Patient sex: M
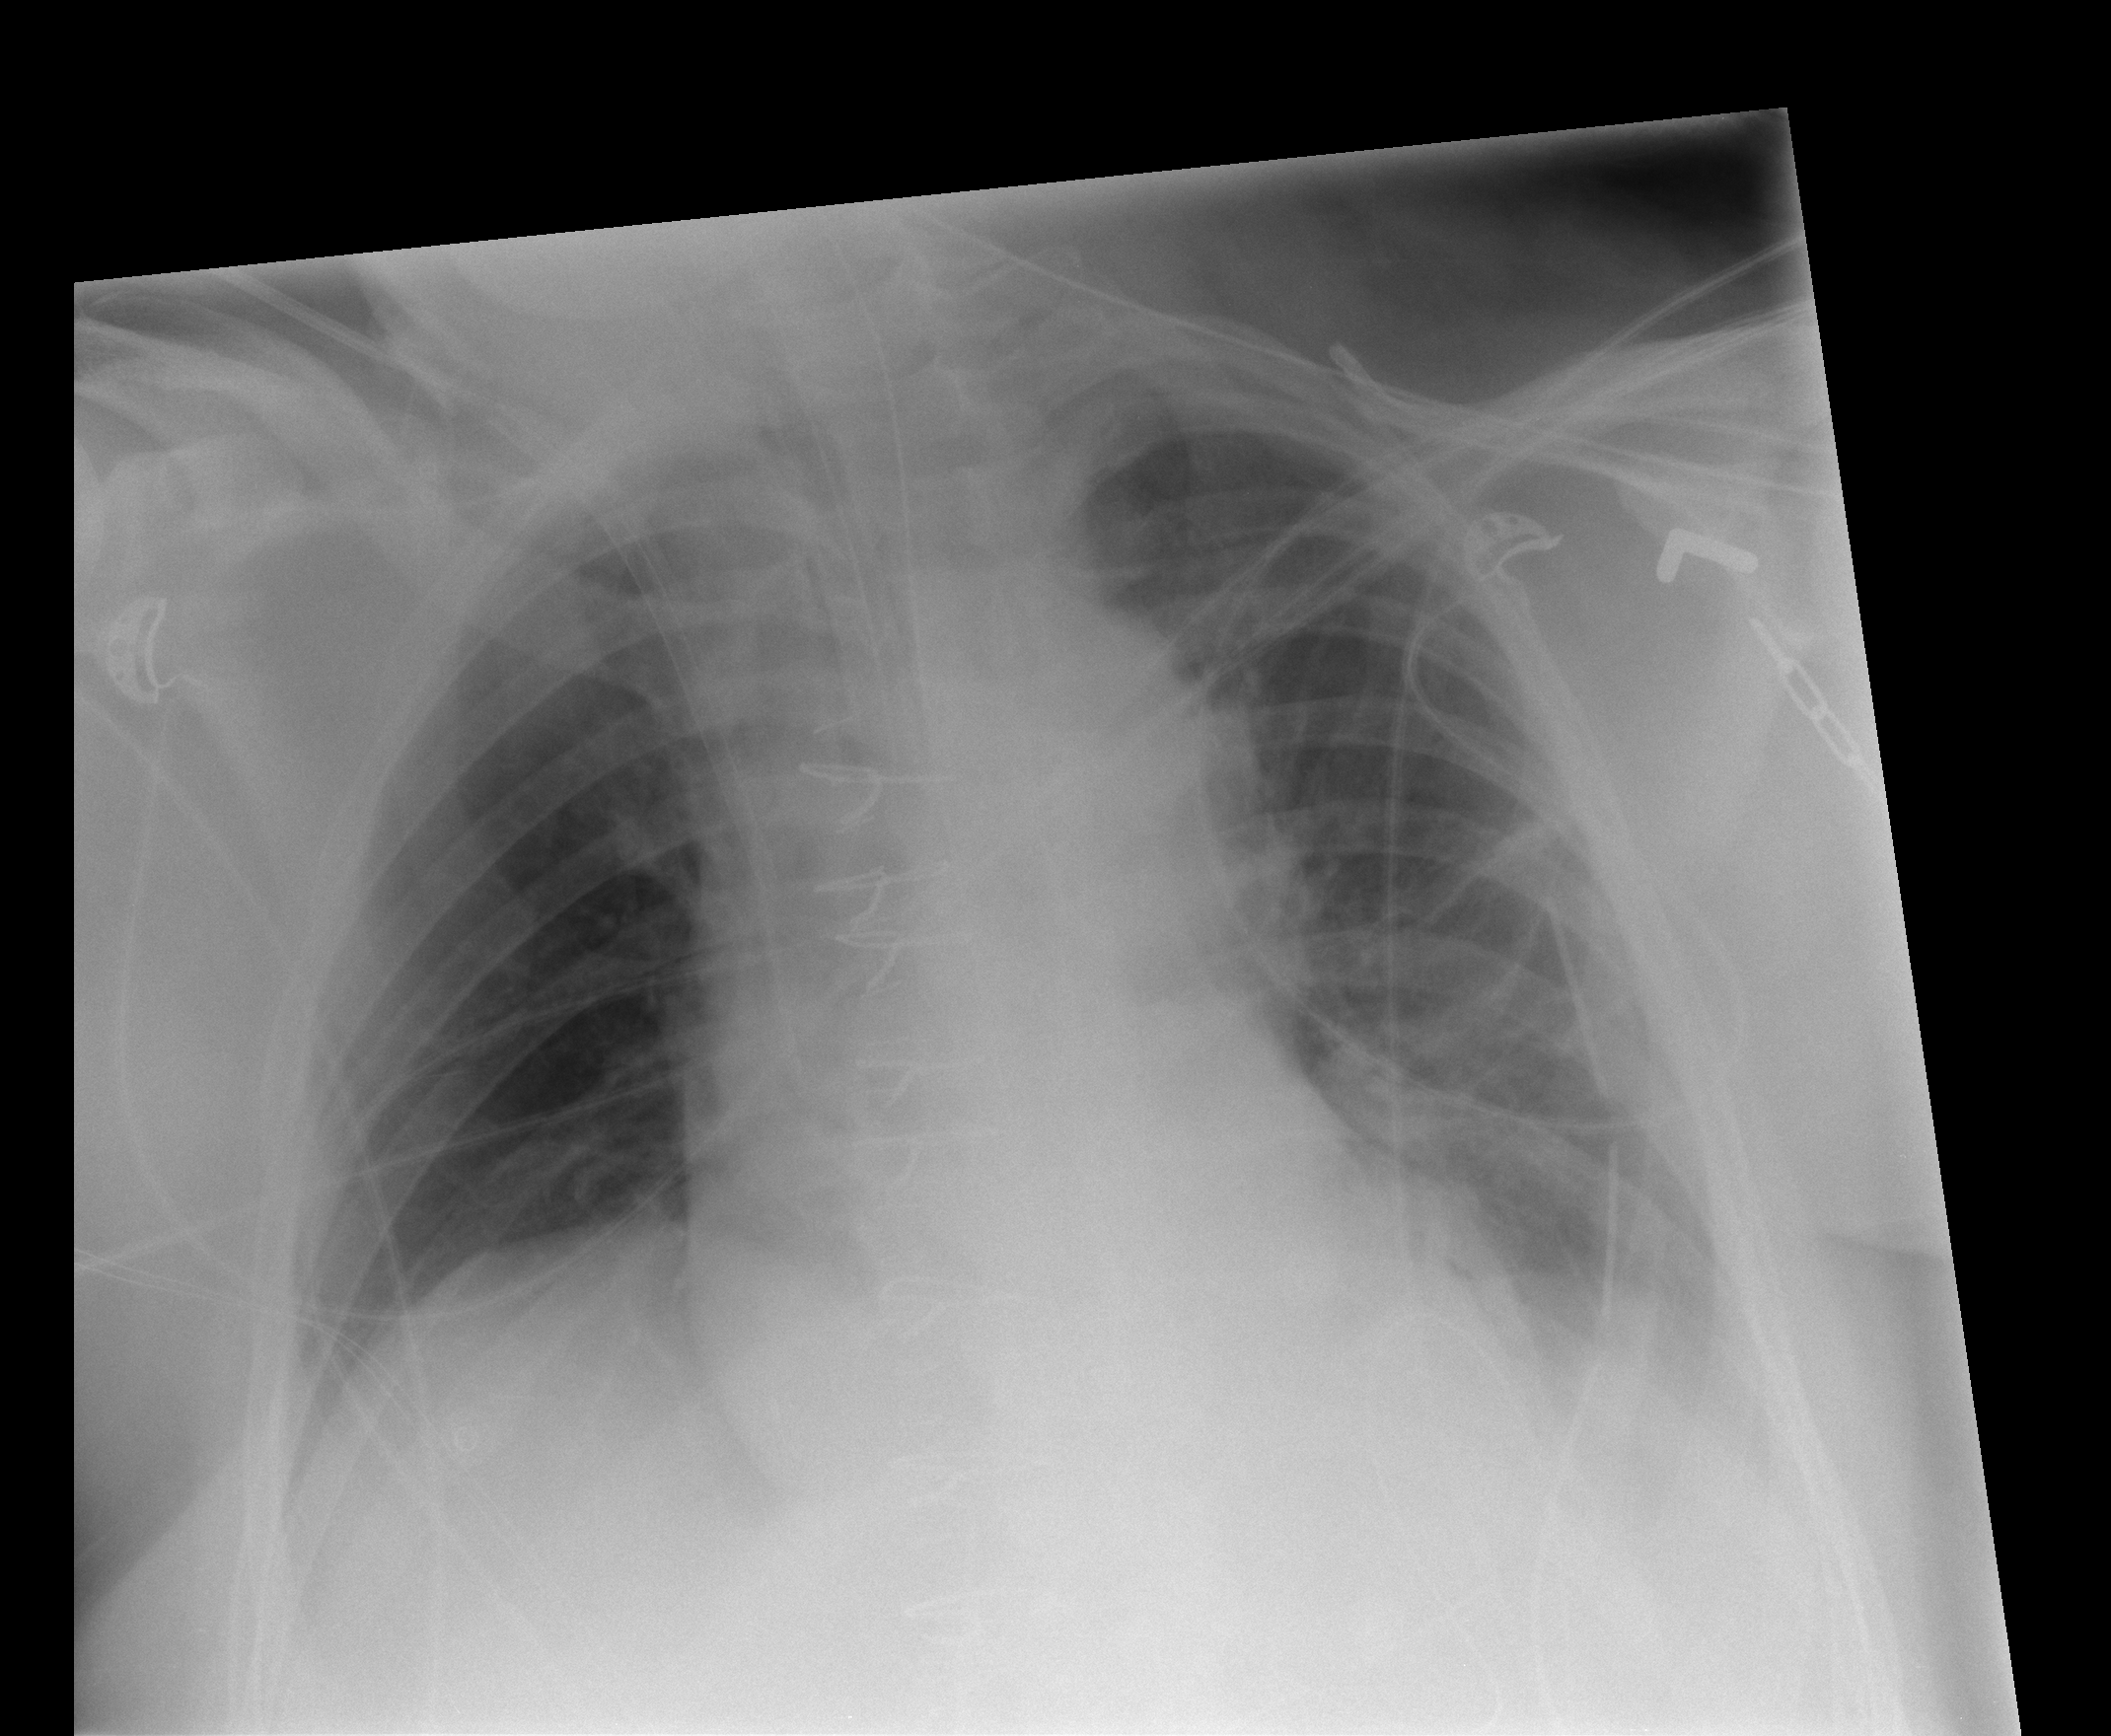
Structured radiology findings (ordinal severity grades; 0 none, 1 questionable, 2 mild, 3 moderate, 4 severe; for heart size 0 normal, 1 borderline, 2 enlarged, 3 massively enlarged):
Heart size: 0
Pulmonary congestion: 0
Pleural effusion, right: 0
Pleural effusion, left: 1
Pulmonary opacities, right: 0
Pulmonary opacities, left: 2
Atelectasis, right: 0
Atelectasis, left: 2